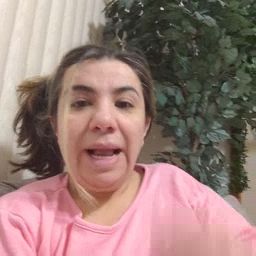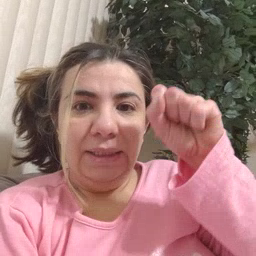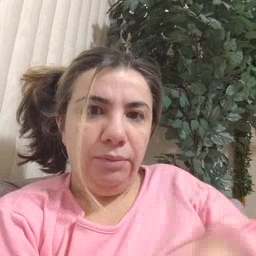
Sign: yes